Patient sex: F
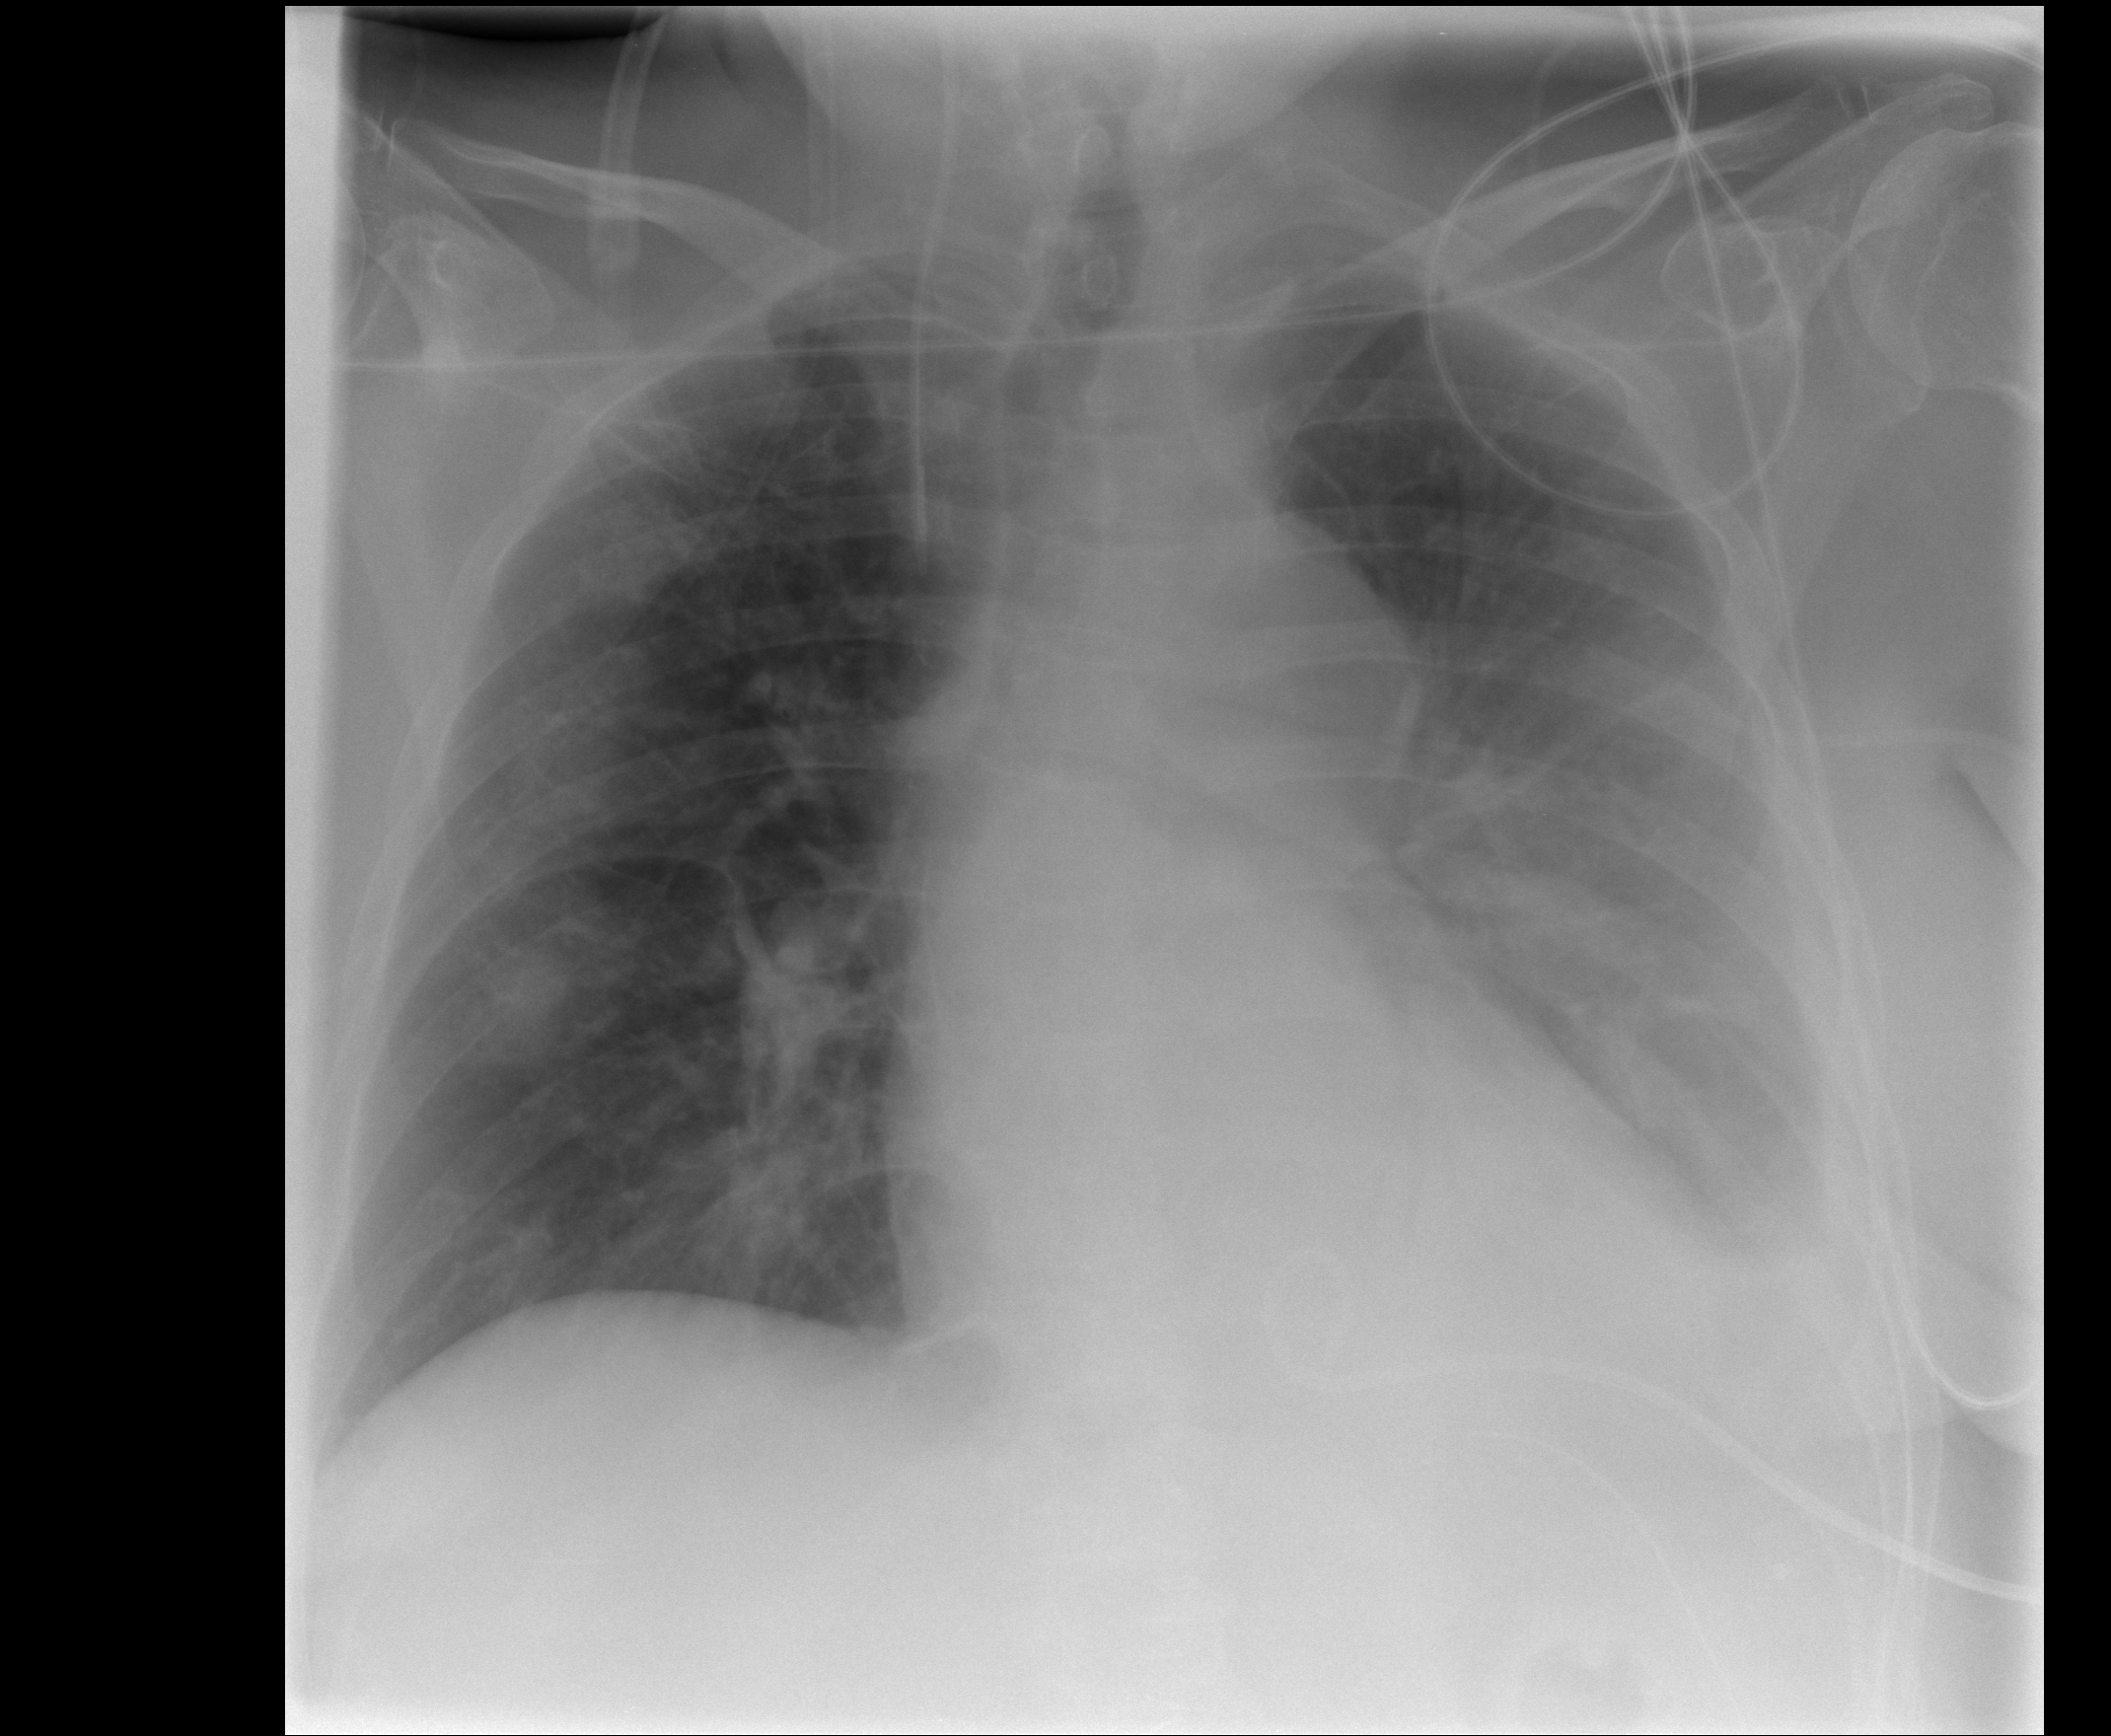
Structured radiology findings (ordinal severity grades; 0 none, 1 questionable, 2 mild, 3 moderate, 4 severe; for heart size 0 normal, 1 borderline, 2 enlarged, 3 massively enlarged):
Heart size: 1
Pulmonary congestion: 1
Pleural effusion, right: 0
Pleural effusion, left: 2
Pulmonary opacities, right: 0
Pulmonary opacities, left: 0
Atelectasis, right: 0
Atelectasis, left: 2